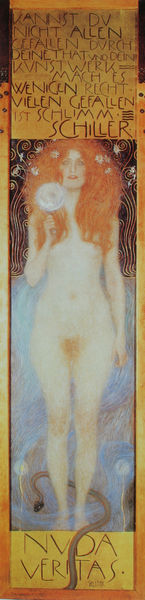
Titel: Nuda Veritas
Künstler: Gustav Klimt
Standort: Wien
Institution: Theatersammlung der Nationalbibliothek
Schlagwörter: akt, blau, gemälde, hand, mann, nackt, wasser, gelb, ocker, see, teich, ausschnitt, blume, blumen, braun, brust, busen, frau, haar, nacht, orange, schwarz, weiss, blüten, dame, rot, beige, hochformat, malerei, symbolismus, wand, arme, gesicht, stehen, spiegel, gold, haare, stehend, pflanze, pflanzen, lippen, beine, löwenzahn, brüste, schrift, papier, moderne, jugendstil, weib, weiblich, detail, inschrift, floral, stuck, bauch, scham, klimt, rothaarig, eva, nacktheit, munch, jugenstil, text, plakat, schiller, schlange, kugel, allegorie, österreich, villa, edvard munch, rote haare, zitat, handspiegel, mittelalter, gedicht, rothaarige, bleich, schamhaare, sünde, gustav, nackz, franz von stuck, fantasie, spruch, gefallen, wahrheit, beschriftet, paneel, kekse, pusteblume, amre, stehle, schambehaarung, gustav klimt, nackta, nackte wahrheit, nuda veritas, organg, veritas, viper, nuda, schlimm, in, frau nackt, sprcuh, vilee, sübde